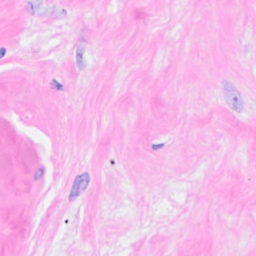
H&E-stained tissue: Breast